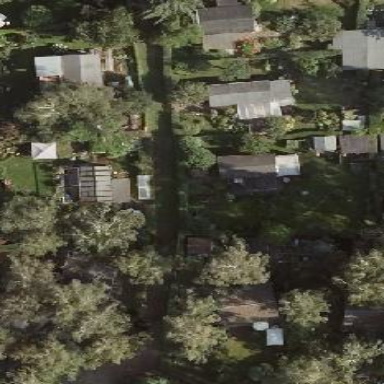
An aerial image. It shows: Plot in the allotments.